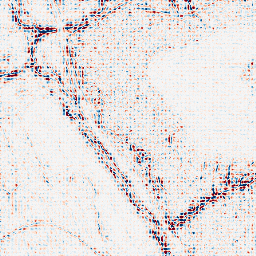
Category: wavelet
Decomposition family: wavelet_biorthogonal
Decomposition parameters: wavelet: bior5.5
level: 2
Upsampling method: sinc_blackman
Upsampling parameters: scale: 4
kernel_size: 4
Upsampling scale: 4